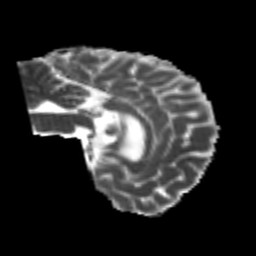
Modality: MD
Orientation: sagittal
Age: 23
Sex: male
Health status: healthy
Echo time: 0.074 s